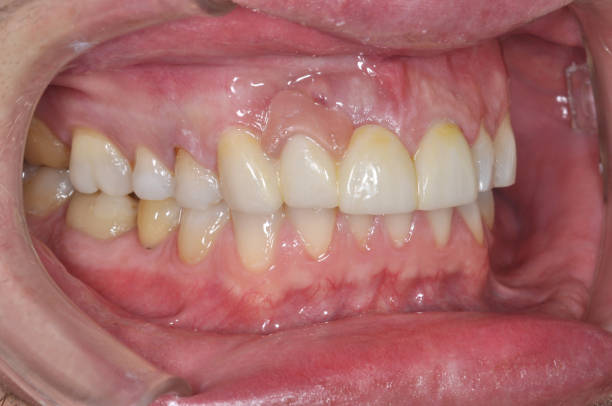
Condition: Gingivitis